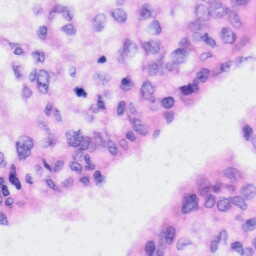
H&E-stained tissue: Liver